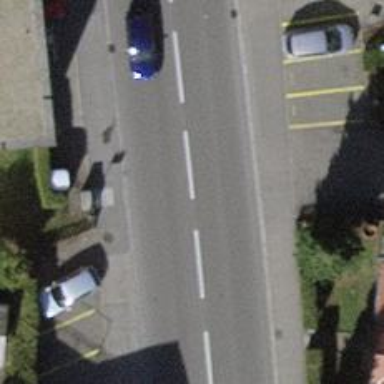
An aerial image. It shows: Public transport stop position.